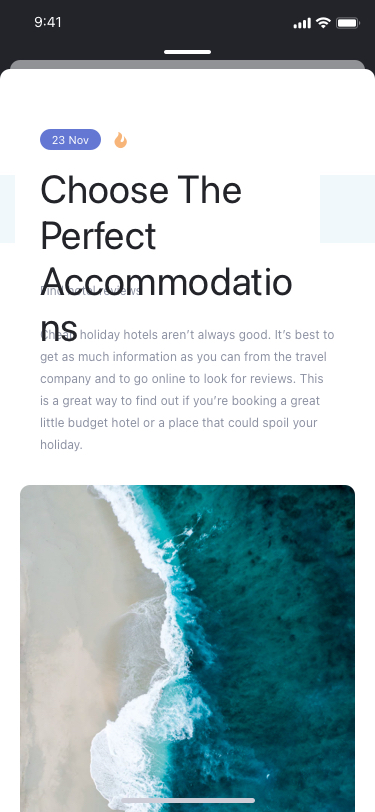
Text in this UI design:
Find hotel reviews

Cheap holiday hotels aren’t always good. It’s best to get as much information as you can from the travel company and to go online to look for reviews. This is a great way to find out if you’re booking a great little budget hotel or a place that could spoil your holiday.
Choose The Perfect Accommodations